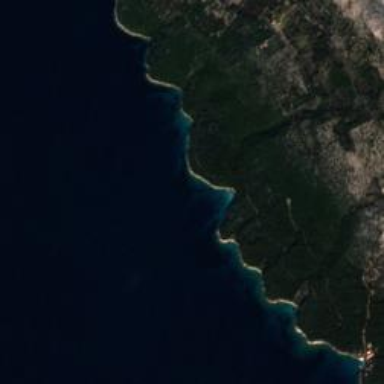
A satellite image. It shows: Breathtaking coastline.